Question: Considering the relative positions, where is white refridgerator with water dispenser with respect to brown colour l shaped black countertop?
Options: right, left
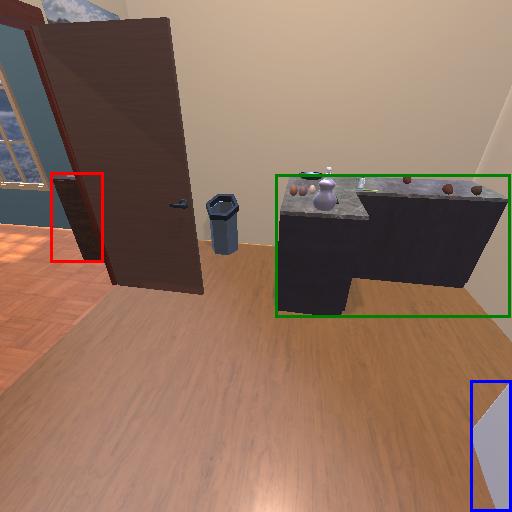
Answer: right